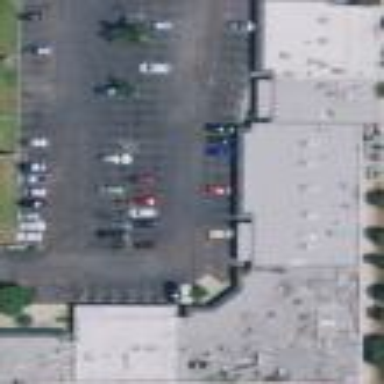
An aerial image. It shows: Commercial building.